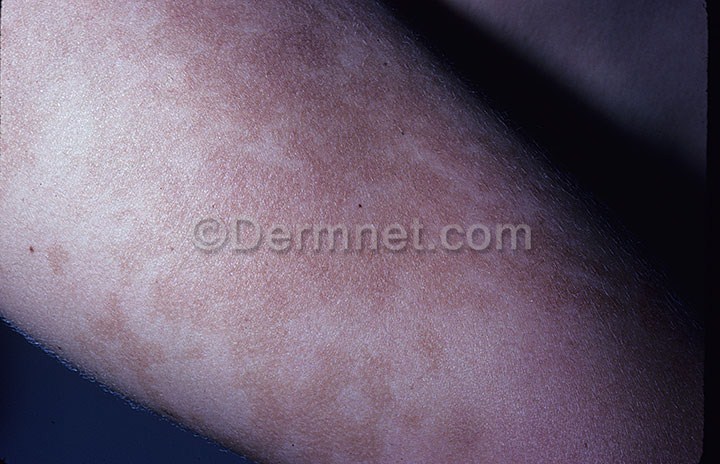
Disease: Melanoma Skin Cancer Nevi and Moles